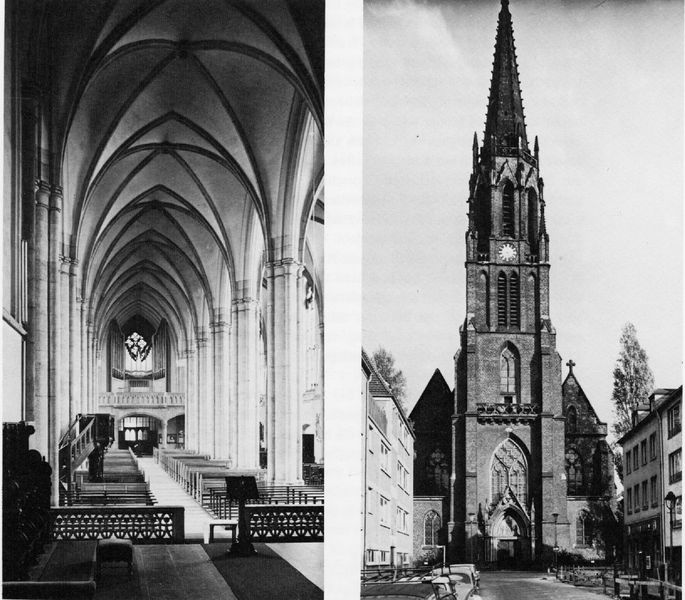
Titel: St. Stefan in Krefeld
Standort: Krefeld, St. Stefan (EU - D - NRW)
Schlagwörter: kirchturm, stadt, fenster, pfeiler, straße, tür, architektur, häuser, kirche, gotik, turm, fassade, empore, uhr, tor, flucht, foto, eingang, gewölbe, bänke, kirchenschiff, kreuzrippengewölbe, orgel, kanzel, romanik, chor, sakralbau, kreuzgang, hallenkirche, strebepfeiler, einturmfassade